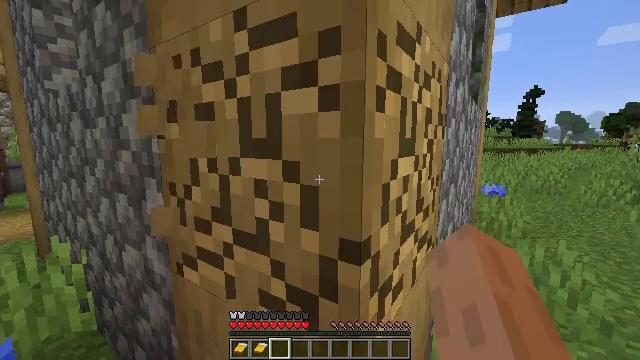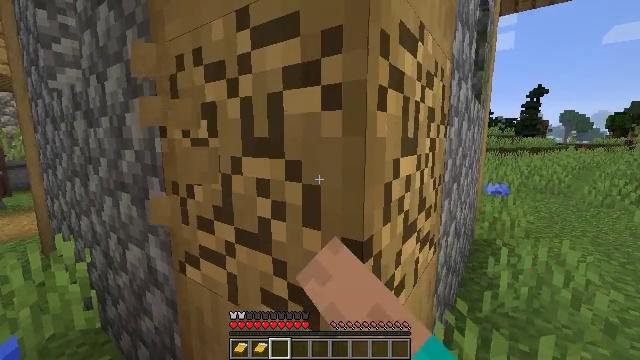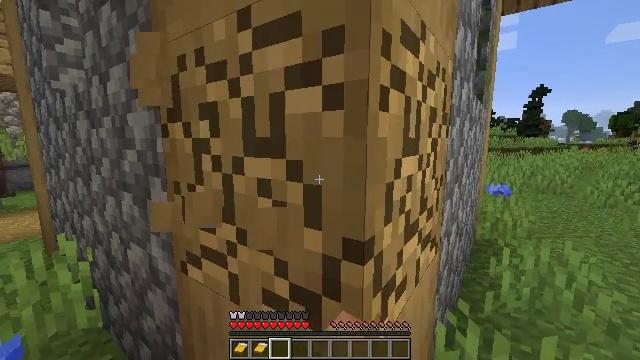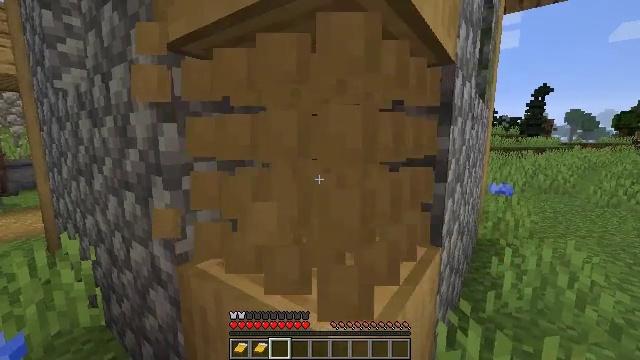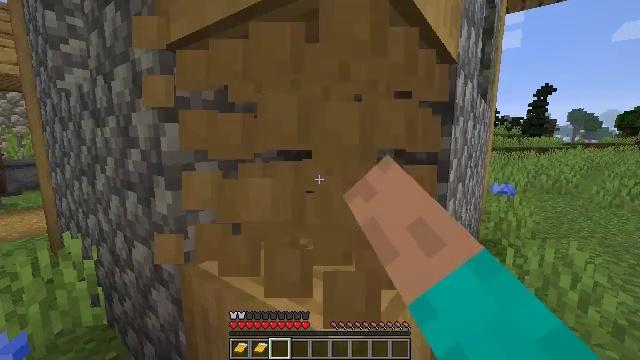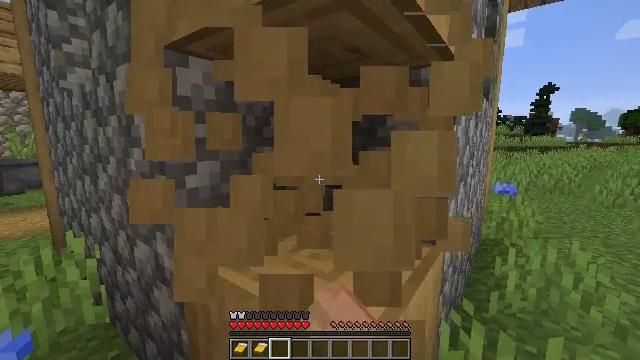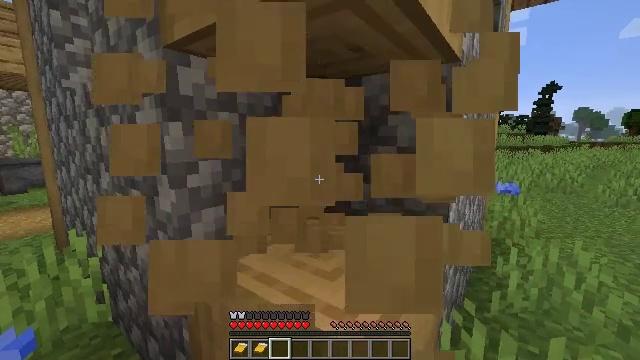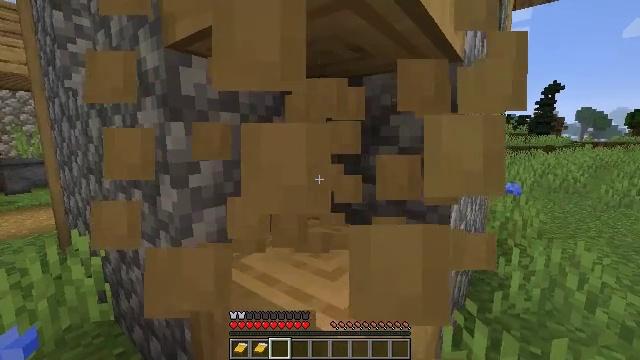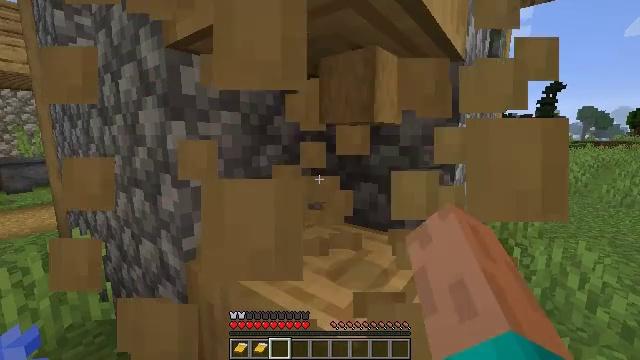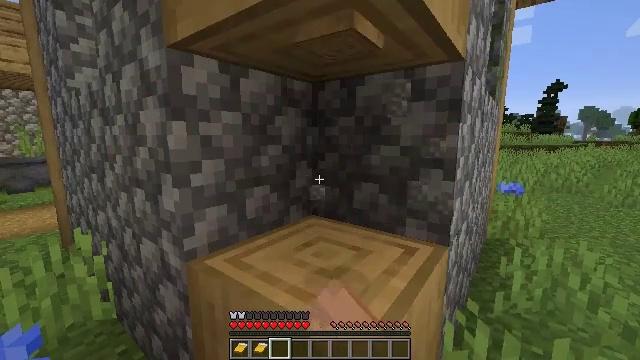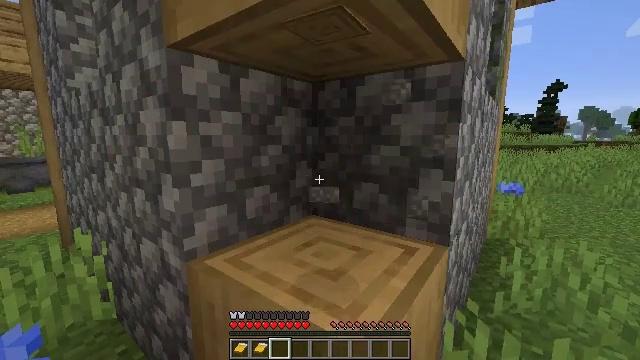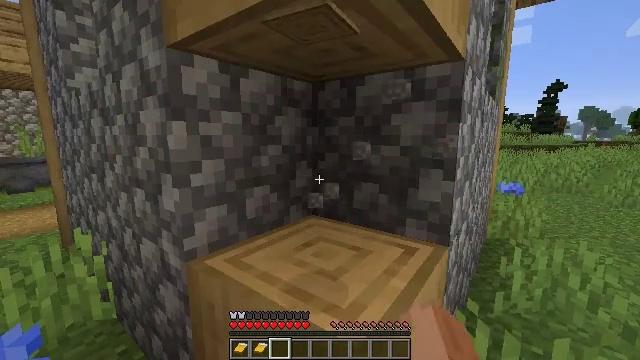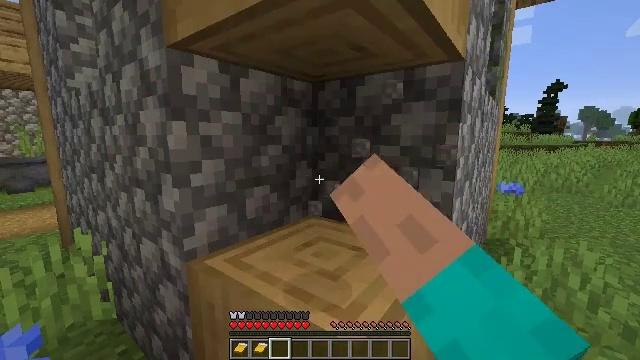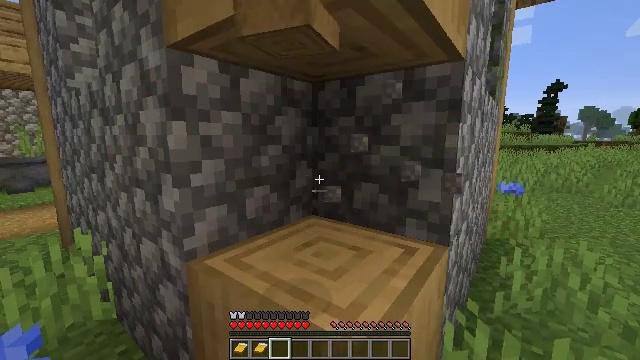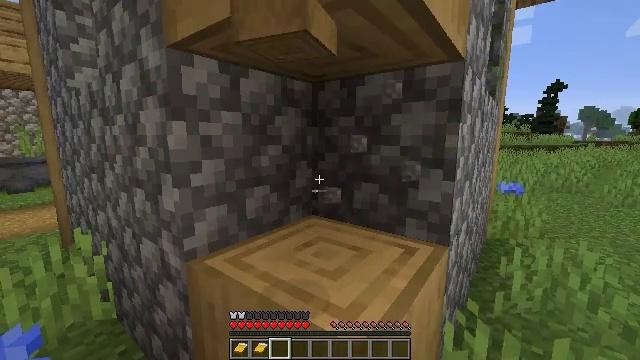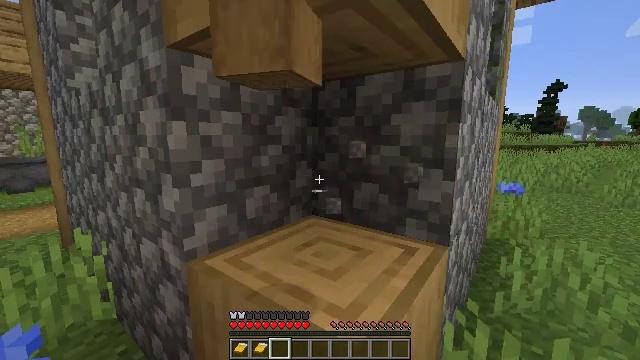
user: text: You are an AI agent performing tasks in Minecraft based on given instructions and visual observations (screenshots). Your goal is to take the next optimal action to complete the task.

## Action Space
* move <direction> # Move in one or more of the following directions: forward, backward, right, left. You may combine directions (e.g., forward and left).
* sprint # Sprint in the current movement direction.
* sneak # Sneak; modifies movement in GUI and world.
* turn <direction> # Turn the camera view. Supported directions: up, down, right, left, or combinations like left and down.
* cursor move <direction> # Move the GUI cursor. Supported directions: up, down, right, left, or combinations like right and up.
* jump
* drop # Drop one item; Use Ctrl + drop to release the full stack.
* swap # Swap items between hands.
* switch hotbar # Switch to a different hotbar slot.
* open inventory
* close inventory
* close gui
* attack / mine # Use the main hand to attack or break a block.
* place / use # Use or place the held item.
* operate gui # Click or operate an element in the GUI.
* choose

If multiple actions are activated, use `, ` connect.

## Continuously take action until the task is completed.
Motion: motion action
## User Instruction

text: Chop down the stripped oak log.
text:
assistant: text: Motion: attack / mine
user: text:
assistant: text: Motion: attack / mine
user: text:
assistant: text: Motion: attack / mine
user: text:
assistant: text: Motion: attack / mine
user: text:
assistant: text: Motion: attack / mine
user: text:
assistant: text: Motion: attack / mine
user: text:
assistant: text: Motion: attack / mine
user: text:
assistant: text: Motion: attack / mine
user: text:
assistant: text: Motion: attack / mine
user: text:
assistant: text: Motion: attack / mine
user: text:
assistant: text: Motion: attack / mine
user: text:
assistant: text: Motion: attack / mine
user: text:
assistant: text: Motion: no_op
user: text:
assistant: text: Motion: no_op
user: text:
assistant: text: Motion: no_op
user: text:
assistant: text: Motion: no_op
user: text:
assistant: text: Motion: move forward
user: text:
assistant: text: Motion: move forward
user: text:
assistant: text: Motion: move forward
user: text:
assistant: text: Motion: no_op
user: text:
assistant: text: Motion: no_op
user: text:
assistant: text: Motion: no_op
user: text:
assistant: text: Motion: no_op
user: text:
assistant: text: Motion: no_op
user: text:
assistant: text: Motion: no_op
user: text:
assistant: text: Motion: open inventory
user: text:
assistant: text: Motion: open inventory
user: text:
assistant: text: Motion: open inventory
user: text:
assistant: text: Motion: open inventory
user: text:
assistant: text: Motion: no_op